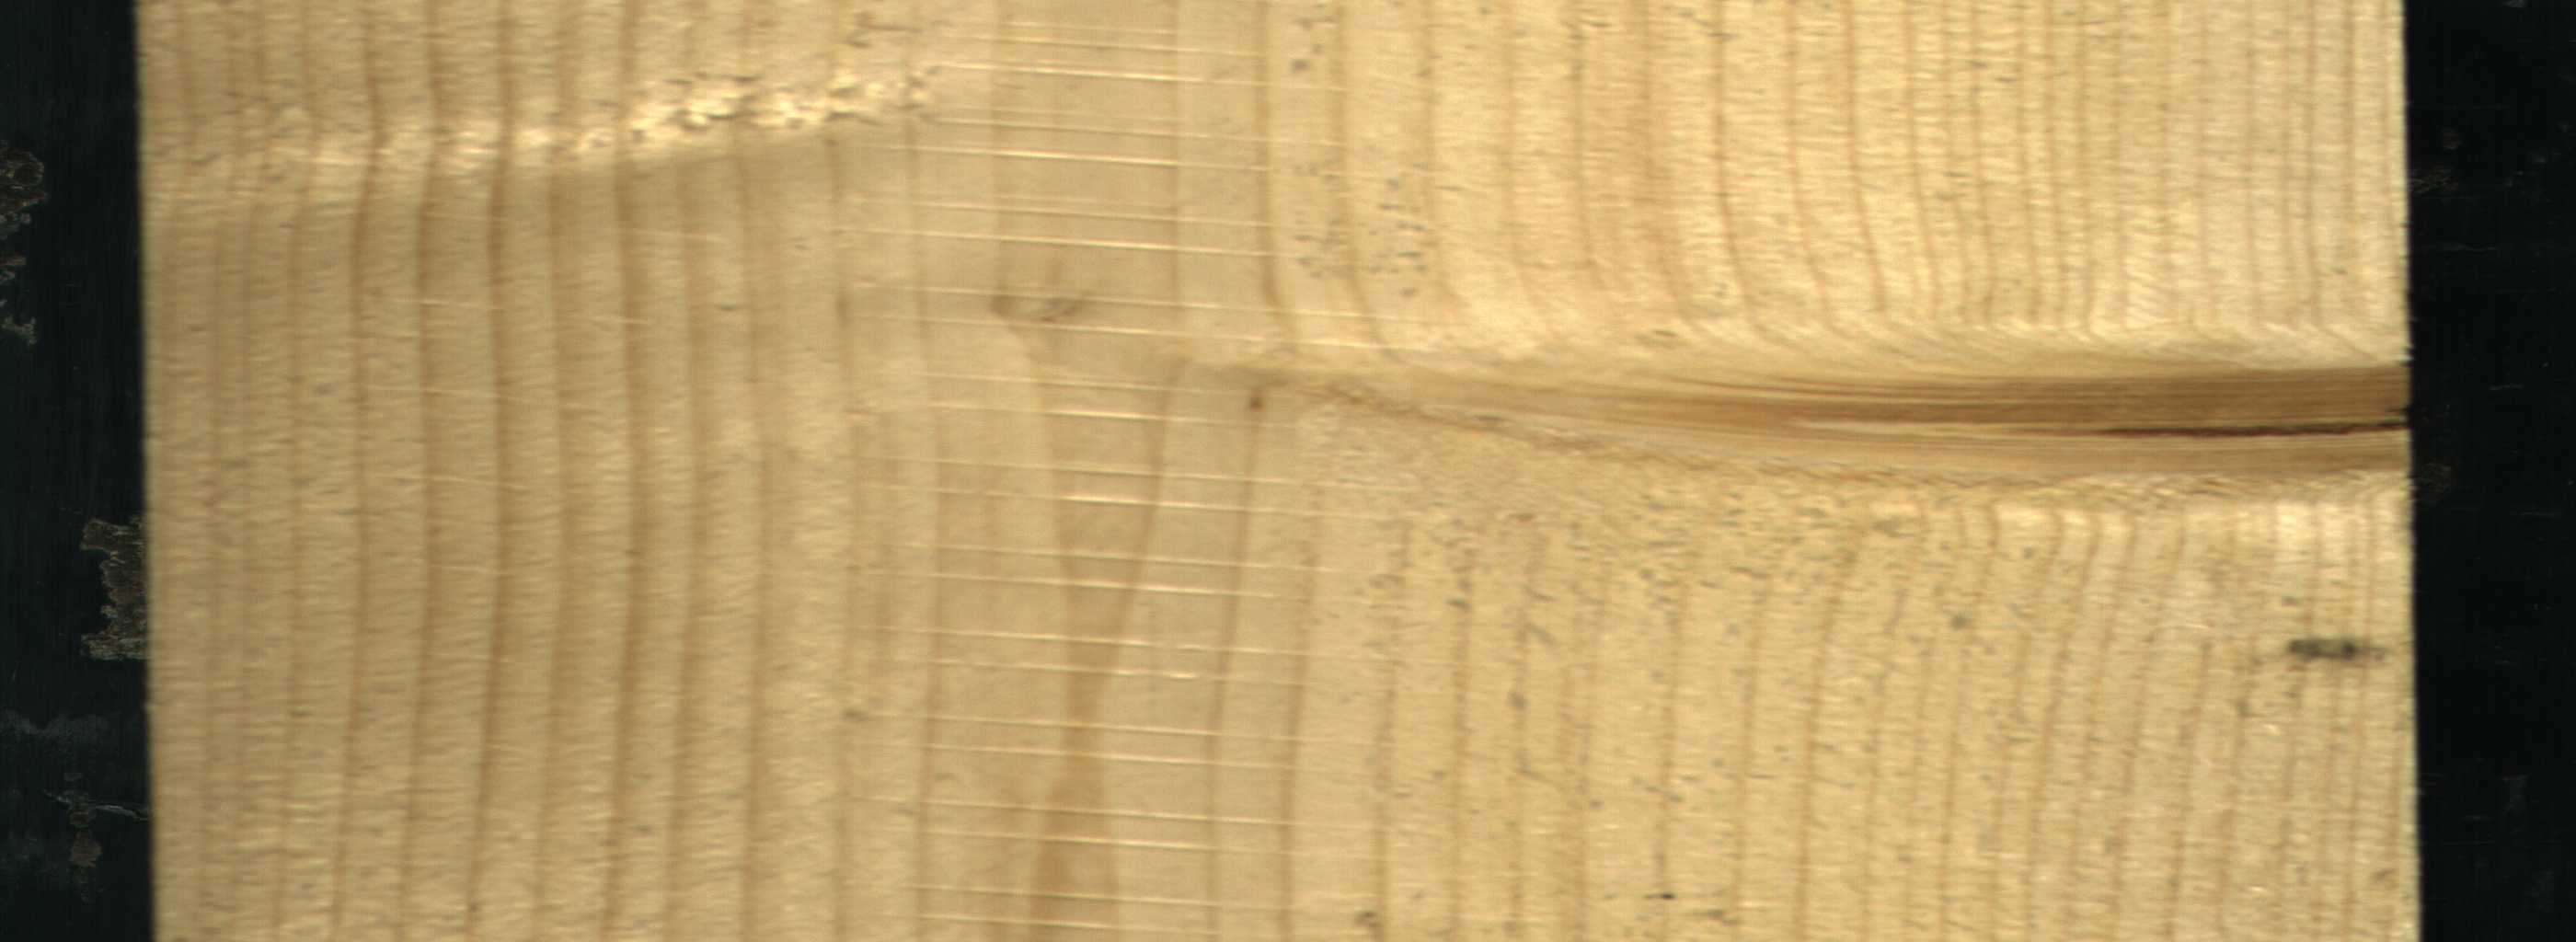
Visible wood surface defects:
knot_with_crack